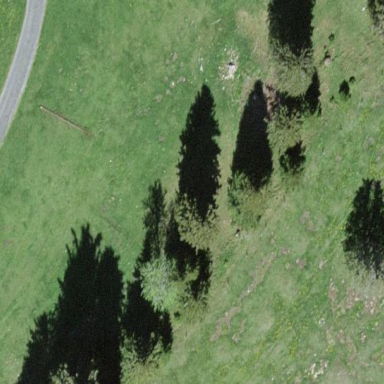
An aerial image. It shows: Forest area.